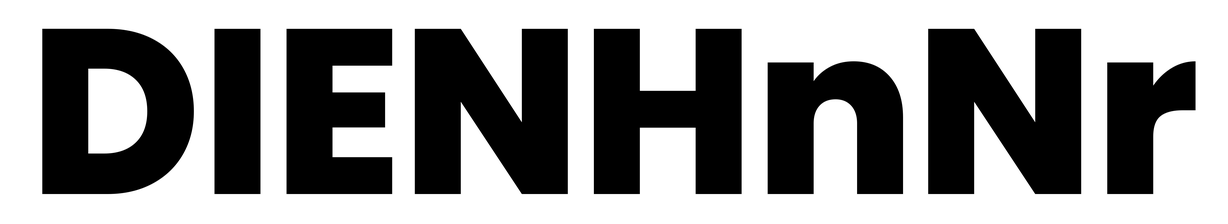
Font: Poppins-ExtraBold